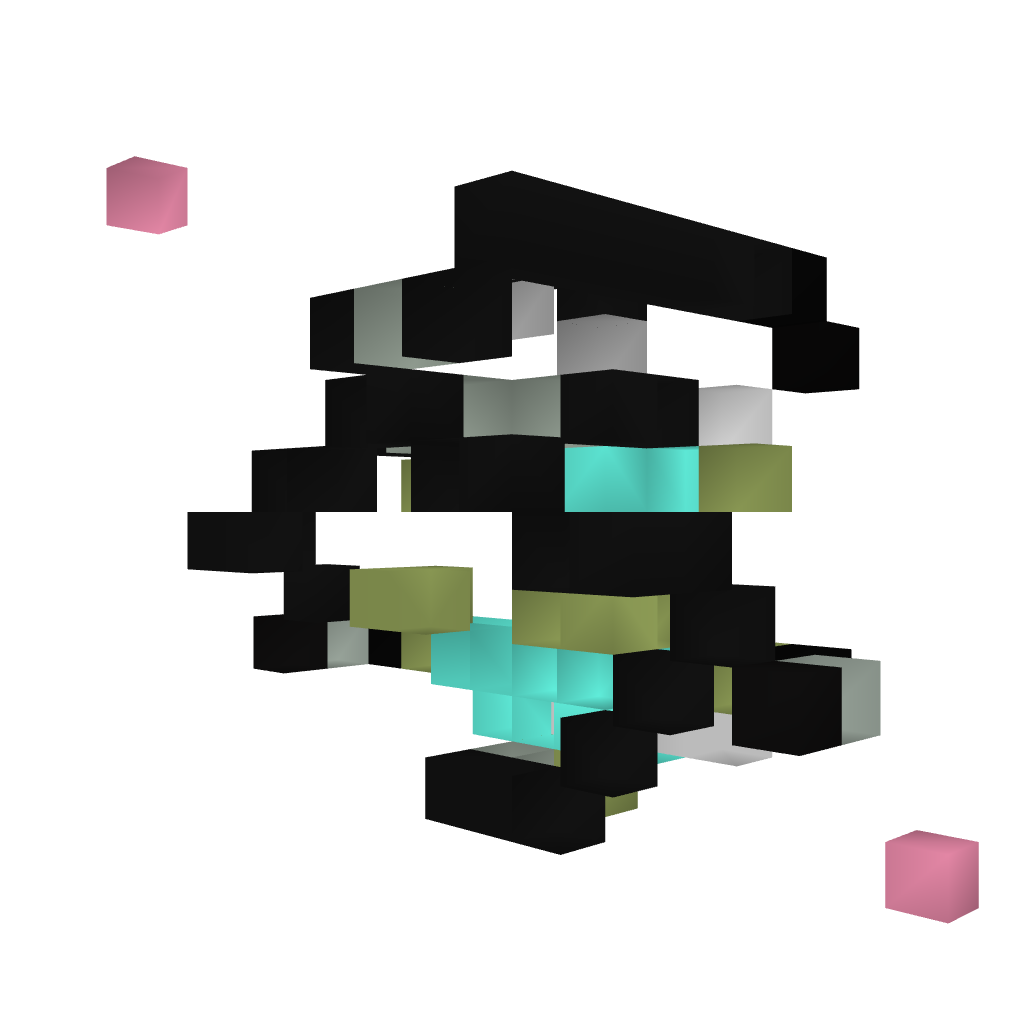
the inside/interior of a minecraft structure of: Door 4x4 + 2x2